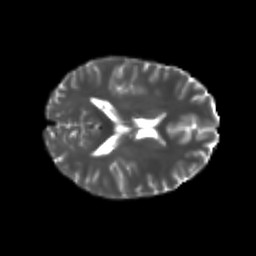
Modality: T2w
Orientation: axial
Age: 21
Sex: female
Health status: healthy
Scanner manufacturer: philips
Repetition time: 7.387 s
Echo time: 0.08599 s